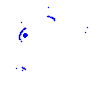
Particle: kaon